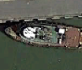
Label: Towing_vessel